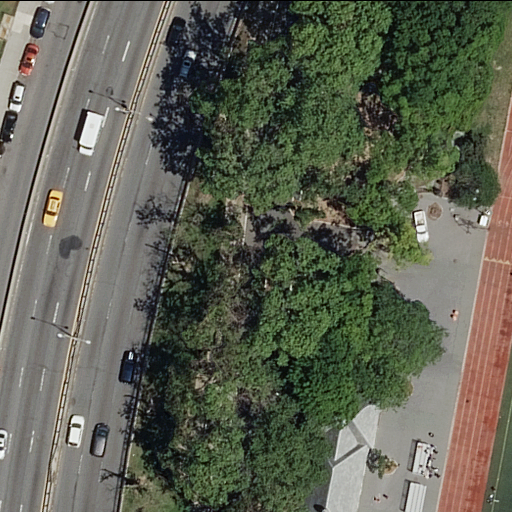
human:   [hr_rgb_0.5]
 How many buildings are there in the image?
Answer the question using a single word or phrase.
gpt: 1

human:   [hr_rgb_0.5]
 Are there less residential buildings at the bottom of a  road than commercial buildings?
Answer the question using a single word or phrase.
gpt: no

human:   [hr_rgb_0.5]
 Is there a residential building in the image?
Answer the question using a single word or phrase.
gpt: yes

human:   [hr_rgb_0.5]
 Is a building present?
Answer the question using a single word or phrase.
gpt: yes

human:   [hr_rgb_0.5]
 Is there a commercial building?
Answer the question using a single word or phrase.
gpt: no

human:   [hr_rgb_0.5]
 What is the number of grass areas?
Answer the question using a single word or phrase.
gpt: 2

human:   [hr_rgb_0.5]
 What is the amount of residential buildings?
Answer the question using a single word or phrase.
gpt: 1

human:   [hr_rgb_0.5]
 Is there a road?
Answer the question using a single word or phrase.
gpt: yes

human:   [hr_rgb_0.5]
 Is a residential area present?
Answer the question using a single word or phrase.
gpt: yes

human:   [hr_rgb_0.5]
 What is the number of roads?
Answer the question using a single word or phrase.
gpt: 5

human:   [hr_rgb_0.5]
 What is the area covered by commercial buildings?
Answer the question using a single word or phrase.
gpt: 0m2

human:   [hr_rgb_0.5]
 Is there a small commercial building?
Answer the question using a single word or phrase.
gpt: no

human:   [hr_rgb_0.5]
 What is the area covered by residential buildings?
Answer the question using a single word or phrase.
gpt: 316m2

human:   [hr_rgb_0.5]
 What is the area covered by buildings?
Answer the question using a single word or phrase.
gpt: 316m2

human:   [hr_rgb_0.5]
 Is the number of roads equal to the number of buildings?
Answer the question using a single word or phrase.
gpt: no

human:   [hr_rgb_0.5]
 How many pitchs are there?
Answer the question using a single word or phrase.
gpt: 1

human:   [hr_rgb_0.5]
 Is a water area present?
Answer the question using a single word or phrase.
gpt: no

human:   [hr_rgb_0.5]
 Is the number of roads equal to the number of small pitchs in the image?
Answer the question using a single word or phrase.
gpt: no

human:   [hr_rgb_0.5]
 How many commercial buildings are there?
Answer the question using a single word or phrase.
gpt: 0

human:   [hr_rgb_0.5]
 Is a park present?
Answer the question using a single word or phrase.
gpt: yes

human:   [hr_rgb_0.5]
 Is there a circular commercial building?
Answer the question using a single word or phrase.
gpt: no

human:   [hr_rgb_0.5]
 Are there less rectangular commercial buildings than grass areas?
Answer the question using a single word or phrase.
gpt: yes

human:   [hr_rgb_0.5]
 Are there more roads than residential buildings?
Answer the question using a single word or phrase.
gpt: yes

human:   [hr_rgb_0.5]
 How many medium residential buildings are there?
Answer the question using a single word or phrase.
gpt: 1

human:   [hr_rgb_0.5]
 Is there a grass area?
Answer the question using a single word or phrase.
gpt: yes

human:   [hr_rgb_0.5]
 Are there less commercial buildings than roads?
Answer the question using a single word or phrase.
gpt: yes

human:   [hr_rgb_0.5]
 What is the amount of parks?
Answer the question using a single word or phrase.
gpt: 1

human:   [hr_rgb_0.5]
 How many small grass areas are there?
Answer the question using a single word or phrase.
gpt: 0

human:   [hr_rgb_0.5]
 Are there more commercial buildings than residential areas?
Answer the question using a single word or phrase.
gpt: no

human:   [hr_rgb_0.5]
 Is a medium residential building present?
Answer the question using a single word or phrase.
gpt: yes

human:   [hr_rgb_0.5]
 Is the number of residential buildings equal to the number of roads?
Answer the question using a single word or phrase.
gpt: no

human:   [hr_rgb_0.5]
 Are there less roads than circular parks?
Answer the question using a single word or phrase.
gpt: no

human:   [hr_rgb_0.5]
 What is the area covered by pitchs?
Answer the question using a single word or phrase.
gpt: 57m2

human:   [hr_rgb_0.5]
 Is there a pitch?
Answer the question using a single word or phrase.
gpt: yes

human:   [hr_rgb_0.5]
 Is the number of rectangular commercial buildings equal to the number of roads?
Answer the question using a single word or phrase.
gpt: no

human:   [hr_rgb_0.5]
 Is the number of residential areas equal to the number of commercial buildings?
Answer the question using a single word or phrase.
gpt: no

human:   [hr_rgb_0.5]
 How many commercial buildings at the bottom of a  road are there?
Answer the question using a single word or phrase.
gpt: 0

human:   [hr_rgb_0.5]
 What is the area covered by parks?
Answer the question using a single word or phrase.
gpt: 6473m2

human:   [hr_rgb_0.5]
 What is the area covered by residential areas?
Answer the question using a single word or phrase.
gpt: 19m2

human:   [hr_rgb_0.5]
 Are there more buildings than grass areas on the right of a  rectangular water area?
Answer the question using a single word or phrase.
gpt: yes

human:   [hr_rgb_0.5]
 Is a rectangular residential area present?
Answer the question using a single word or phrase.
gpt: yes

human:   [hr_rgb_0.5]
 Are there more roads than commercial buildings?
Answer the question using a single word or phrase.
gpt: yes

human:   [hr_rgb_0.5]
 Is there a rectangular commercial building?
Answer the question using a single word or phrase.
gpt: no

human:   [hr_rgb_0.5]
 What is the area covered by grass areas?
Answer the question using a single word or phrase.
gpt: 274m2

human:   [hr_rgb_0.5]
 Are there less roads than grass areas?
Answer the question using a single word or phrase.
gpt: no

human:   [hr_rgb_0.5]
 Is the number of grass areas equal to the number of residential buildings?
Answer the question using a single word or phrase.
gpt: no

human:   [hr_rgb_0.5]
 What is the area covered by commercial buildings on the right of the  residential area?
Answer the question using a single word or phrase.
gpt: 0m2

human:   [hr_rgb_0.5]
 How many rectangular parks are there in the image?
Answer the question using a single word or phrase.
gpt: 1

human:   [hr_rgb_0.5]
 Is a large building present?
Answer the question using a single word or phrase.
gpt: no

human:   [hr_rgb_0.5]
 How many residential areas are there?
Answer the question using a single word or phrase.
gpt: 1

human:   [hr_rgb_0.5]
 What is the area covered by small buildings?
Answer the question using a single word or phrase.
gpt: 0m2

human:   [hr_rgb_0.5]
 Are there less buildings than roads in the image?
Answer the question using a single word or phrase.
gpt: yes

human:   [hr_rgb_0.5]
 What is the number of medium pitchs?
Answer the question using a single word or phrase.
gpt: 0

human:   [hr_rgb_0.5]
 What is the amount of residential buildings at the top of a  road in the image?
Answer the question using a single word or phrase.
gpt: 0

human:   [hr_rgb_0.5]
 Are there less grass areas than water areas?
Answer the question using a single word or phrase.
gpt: no

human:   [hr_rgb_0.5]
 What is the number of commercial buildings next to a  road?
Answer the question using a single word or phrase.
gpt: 0

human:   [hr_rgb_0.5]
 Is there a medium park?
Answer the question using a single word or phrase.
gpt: no

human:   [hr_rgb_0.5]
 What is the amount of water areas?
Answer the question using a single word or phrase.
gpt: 0

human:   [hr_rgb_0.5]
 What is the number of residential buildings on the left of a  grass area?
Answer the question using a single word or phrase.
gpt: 1

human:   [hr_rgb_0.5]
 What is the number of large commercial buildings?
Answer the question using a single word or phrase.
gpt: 0

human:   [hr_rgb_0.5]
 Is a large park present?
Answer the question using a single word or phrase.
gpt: yes

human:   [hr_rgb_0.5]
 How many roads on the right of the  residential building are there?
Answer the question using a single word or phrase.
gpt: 0

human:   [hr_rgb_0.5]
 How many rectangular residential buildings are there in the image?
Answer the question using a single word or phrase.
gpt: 0

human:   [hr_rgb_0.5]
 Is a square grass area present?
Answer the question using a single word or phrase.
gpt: no